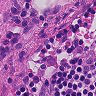
Metastatic tissue present: no